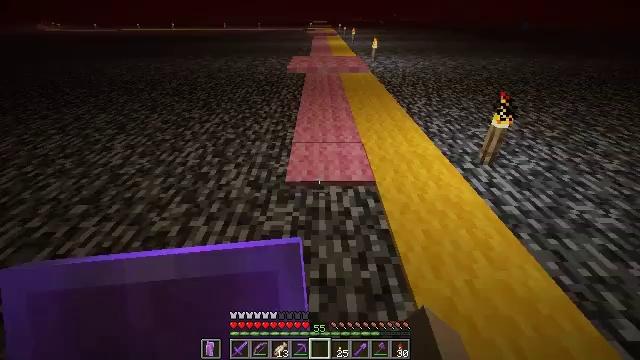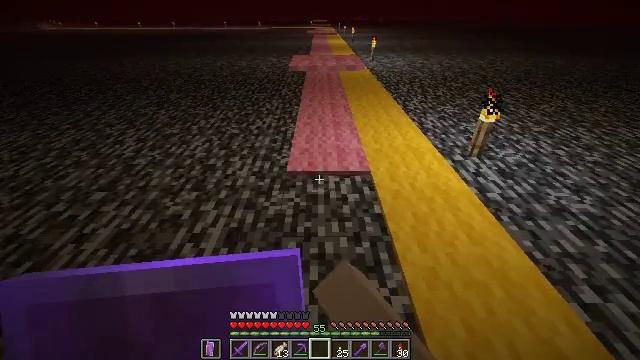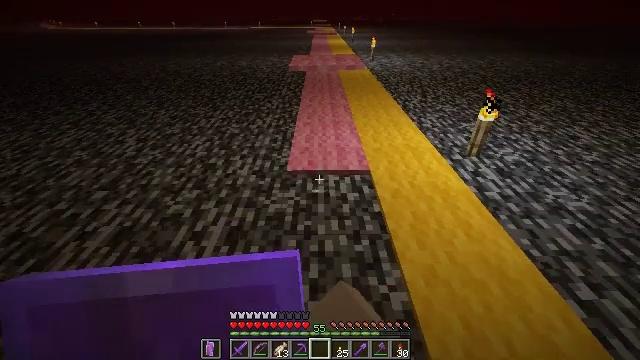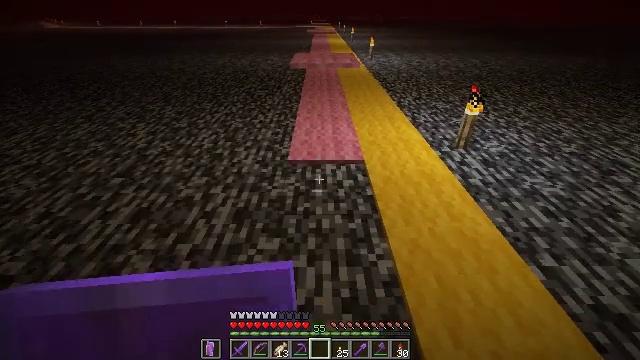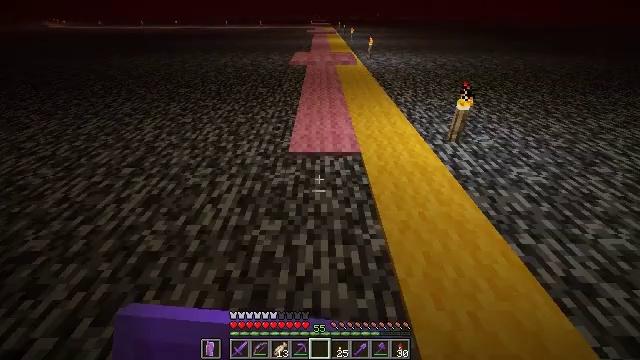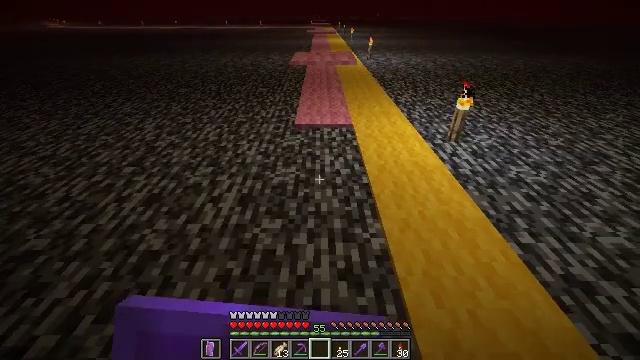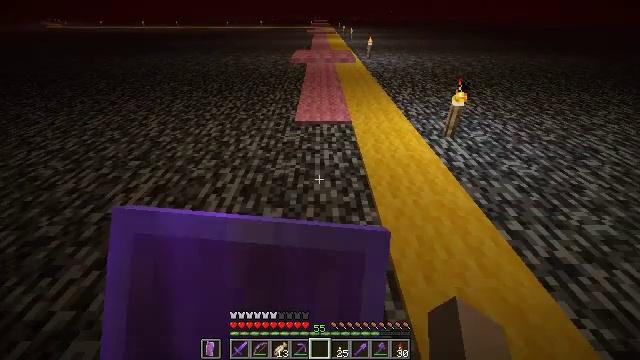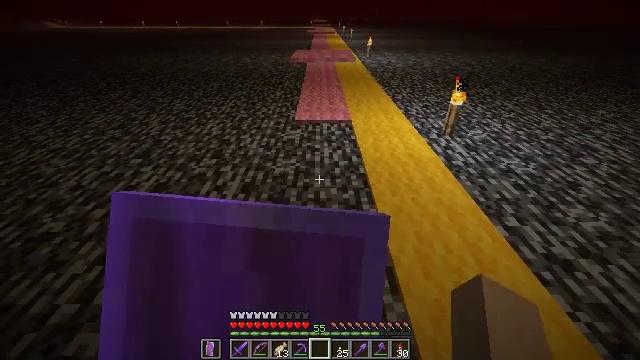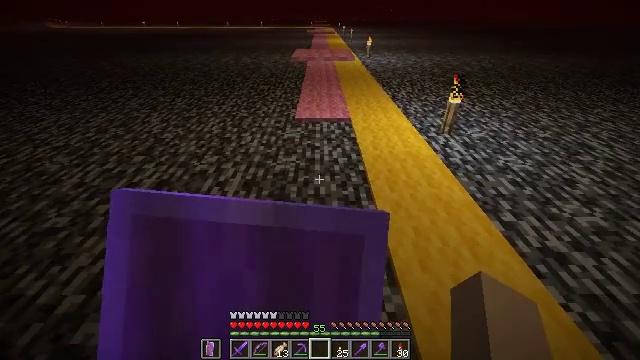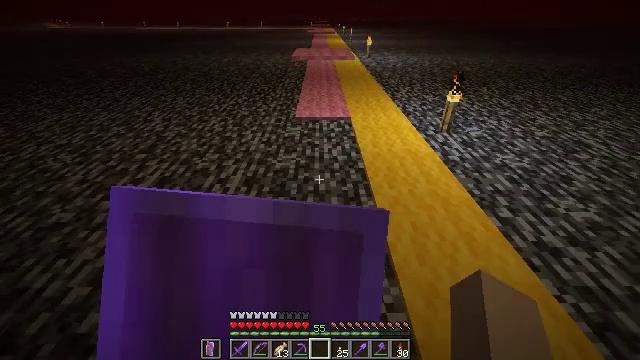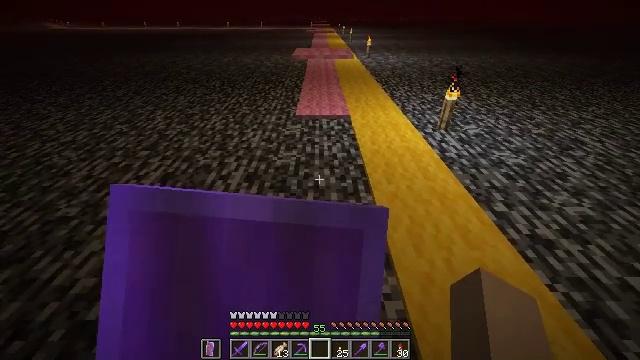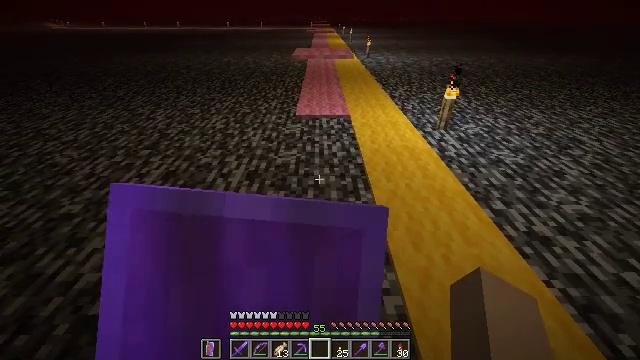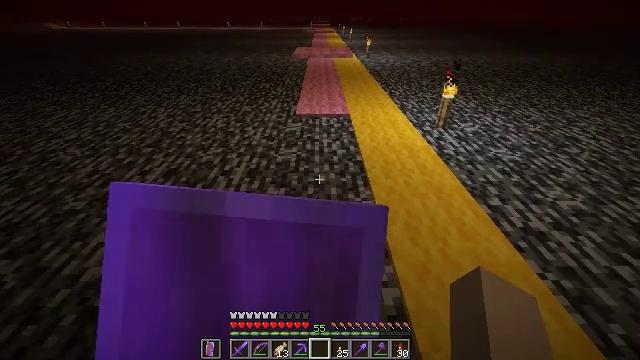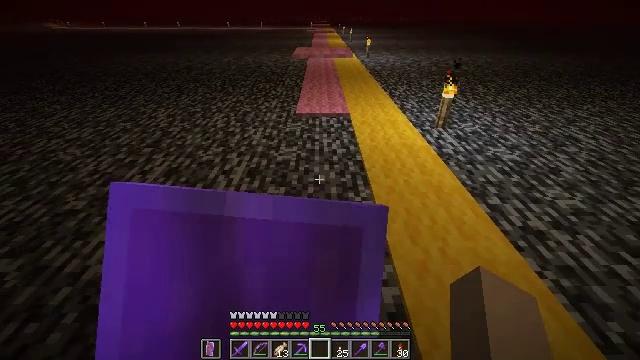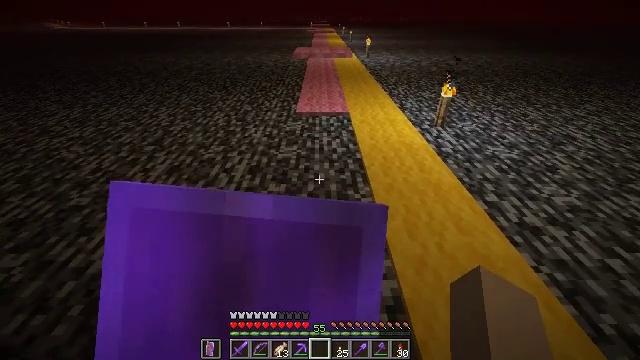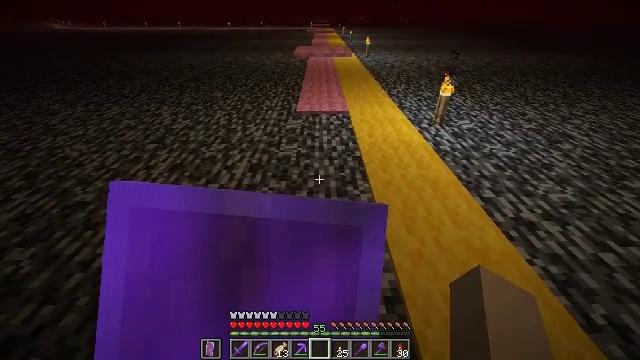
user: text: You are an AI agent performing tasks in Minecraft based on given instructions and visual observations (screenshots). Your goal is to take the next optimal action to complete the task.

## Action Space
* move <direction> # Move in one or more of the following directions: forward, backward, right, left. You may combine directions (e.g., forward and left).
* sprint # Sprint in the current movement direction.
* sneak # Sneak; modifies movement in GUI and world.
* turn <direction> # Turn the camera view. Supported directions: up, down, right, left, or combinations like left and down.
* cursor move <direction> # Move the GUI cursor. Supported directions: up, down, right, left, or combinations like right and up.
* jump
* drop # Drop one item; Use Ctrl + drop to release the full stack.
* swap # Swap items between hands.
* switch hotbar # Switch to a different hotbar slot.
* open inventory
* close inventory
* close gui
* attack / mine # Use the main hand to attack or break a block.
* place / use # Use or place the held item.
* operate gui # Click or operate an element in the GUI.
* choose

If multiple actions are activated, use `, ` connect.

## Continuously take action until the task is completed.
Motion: motion action
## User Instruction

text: mine block pink carpet
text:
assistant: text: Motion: move back, use / place
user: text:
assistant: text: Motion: move back, use / place
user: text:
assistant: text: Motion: move back, use / place
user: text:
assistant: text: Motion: move back, use / place
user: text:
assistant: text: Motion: move back, use / place
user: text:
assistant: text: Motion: move back, use / place
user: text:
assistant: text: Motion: move back, use / place
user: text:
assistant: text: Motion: move back, use / place
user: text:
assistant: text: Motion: move back, use / place
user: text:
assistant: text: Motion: move back, use / place
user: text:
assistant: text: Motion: move back, use / place
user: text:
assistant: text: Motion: move back, use / place
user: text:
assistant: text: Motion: move back, use / place
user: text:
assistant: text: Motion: move back, use / place
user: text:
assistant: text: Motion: move back, use / place
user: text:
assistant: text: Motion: move back, use / place
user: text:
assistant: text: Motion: move back, use / place
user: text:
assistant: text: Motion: move back, use / place
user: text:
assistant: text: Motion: move back, use / place
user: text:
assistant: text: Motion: move back
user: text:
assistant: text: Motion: no_op
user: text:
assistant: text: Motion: no_op
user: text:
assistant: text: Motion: move forward, turn left and up
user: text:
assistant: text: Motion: move forward, turn left and up
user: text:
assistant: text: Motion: move forward, turn up
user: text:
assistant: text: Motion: move forward, turn up
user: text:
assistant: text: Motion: move forward
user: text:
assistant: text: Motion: move forward
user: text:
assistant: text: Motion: move forward
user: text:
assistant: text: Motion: move forward